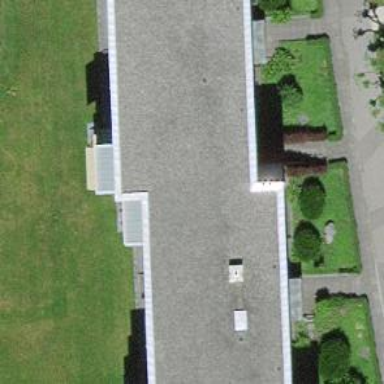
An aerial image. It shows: Residential building with flat roof.